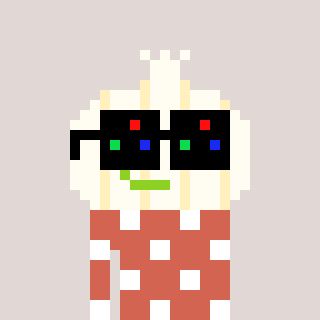
a pixel art character with square black sunglasses, a garlic-shaped head and a peachy-colored body on a warm background